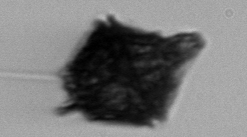
Label: Gonyaulax